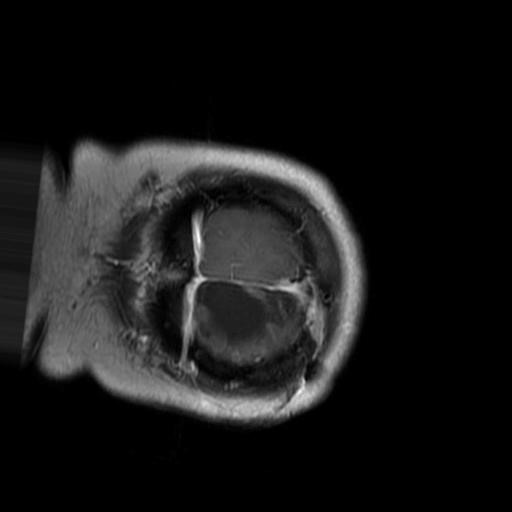
Label: brain_glioma